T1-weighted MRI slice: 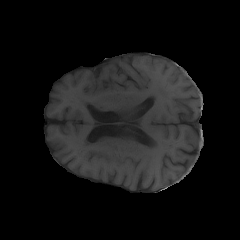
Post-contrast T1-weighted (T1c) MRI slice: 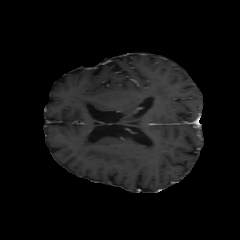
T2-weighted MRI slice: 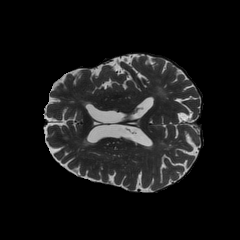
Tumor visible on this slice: no